Question: When i try run code into Jupyter notebook i getting Import error(attached image).
I add paths to PYTHON_PATH and add %PYTHON_PATH% in system PATH, but i still get thos error

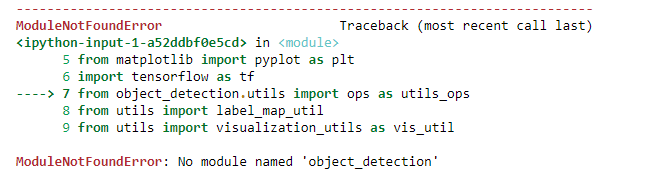
Answer: If you are using , you must know that it ignores 'PYTHONPATH'!. Use the following commands:
'conda develop ~/models/research/'
'conda develop ~/models/research/slim/'
<URL> is why you need to do it in this way. When you issue the above commands, it will create a '.pth' file inside your current's environment 'site-packages' folder. Then, adds those two paths to this '.pth' file. Then, whenever you load your Anaconda prompt, those are on the path. This works for both Linux and Windows.